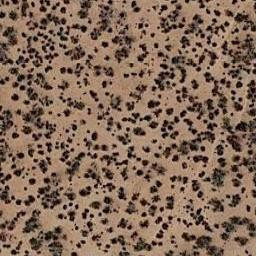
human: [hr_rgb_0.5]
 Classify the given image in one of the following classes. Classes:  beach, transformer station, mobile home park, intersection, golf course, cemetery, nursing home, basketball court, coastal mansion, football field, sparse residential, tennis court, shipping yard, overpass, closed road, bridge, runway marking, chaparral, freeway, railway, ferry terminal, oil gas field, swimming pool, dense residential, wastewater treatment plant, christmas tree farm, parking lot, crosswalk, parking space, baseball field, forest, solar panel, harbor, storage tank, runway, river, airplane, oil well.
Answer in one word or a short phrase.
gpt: chaparral